Field crop: tomato
Growth stage: 1
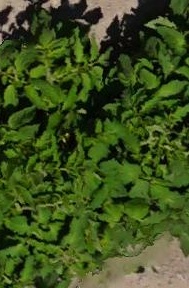
Species: tomato